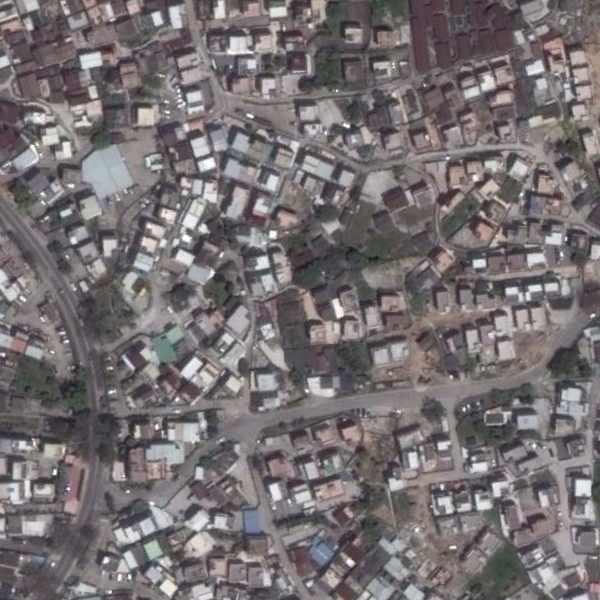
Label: DenseResidential